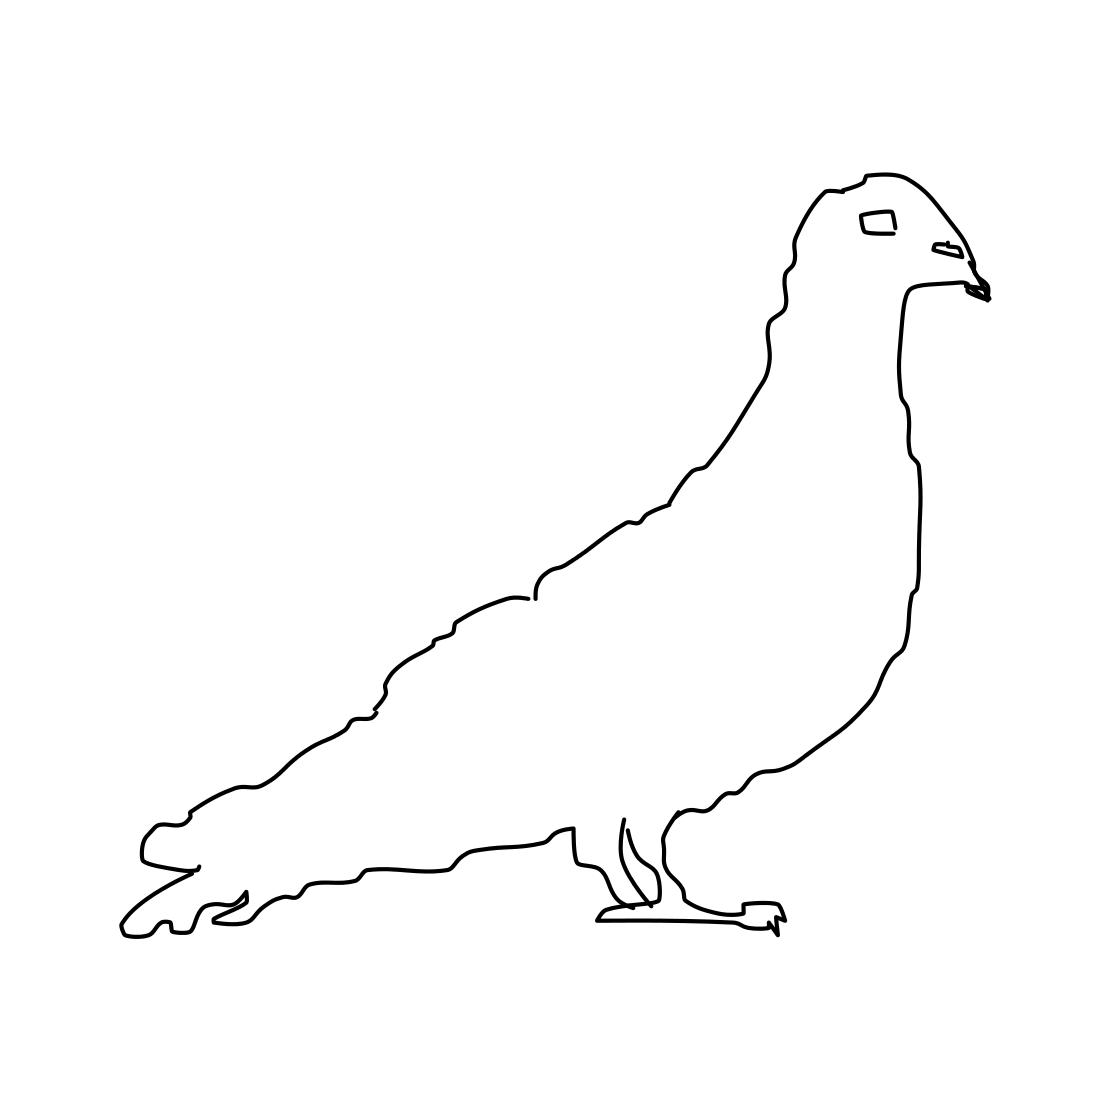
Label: pigeon